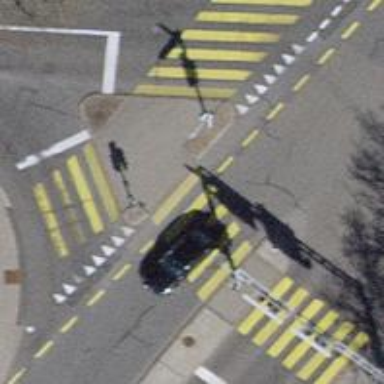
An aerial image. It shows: Road crossing with traffic signals and island.